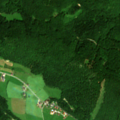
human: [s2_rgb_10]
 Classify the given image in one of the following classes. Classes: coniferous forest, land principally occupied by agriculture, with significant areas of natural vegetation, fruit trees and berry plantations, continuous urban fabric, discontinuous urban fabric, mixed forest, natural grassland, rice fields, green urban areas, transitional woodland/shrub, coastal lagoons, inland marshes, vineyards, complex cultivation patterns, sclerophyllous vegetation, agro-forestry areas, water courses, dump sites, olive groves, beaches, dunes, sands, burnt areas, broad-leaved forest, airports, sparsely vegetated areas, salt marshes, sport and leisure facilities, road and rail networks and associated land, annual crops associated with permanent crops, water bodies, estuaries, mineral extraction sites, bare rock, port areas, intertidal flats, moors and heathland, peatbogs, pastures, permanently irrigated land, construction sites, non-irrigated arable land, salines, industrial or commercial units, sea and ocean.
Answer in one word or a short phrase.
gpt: pastures, broad-leaved forest, coniferous forest, mixed forest